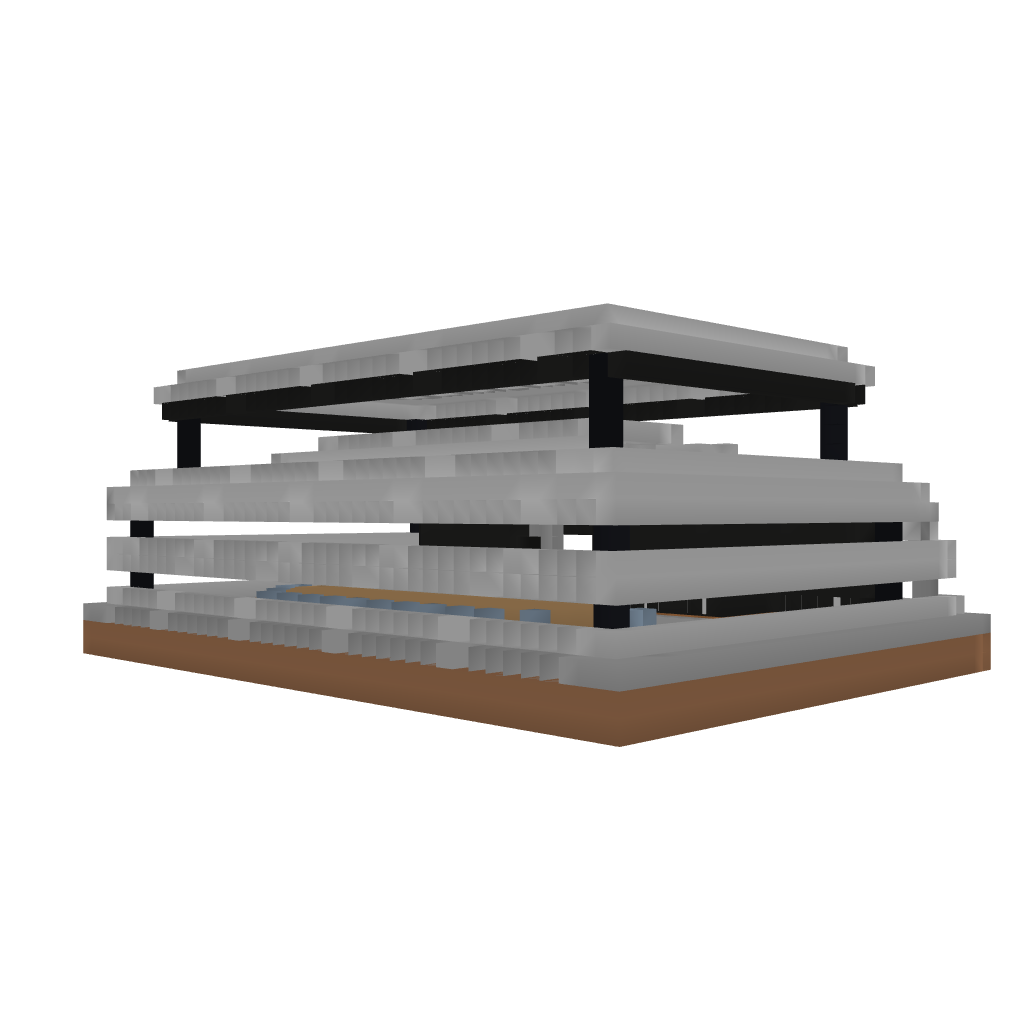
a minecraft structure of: Mapex Manor